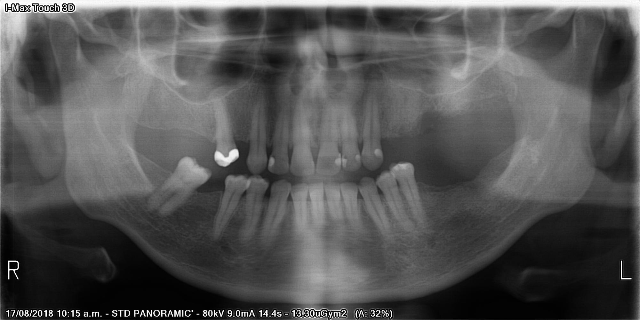
adult